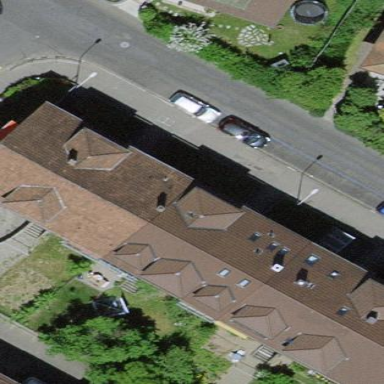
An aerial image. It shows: Apartments building with gabled roof made of roof tiles. The roof orientation is along the building.